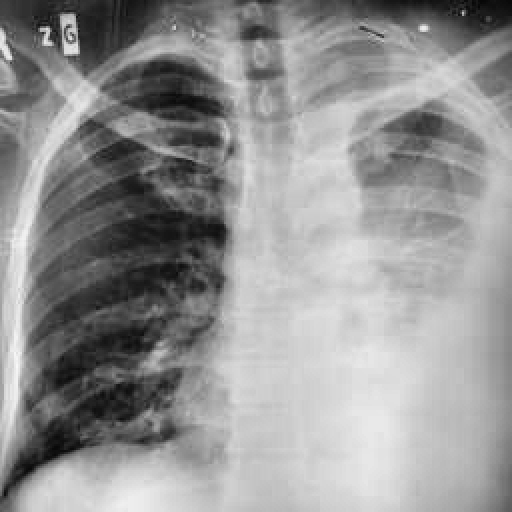
Finding: TUBERCULOSIS